Question: The code below returns the number of resolved tickets and the number of opened tickets for a period (period is YYYY,WW) going back a certain number of days. For example if @NoOfDays is 7:
> resolved | opened | week | year | period56 | 30 | 13 | 2012 | 2012, 13237 | 222 | 14 | 2012 | 2012, 14
'resolved' and 'opened' are graphed on lines (y) over period (x). I would like to add another column 'trend' that would return a number that when graphed over period, will be a trend line (simple linear regression).
This is the code I have:
'''
SELECT a.resolved, b.opened, a.weekClosed AS week, a.yearClosed AS year,
CAST(a.yearClosed as varchar(5)) + ', ' + CAST(a.weekClosed as varchar(5)) AS period
FROM
(SELECT TOP (100) PERCENT COUNT(DISTINCT TicketNbr) AS resolved, { fn WEEK(date_closed) } AS weekClosed, { fn YEAR(date_closed) } AS yearClosed
FROM v_rpt_Service
WHERE (date_closed >= DateAdd(Day, DateDiff(Day, 0, GetDate()) - @NoOfDays, 0))
GROUP BY { fn WEEK(date_closed) }, { fn YEAR(date_closed) }) AS a
LEFT OUTER JOIN
(SELECT TOP (100) PERCENT COUNT(DISTINCT TicketNbr) AS opened, { fn WEEK(date_entered) } AS weekEntered, { fn YEAR(date_entered)
} AS yearEntered
FROM v_rpt_Service AS v_rpt_Service_1
WHERE (date_entered > = DateAdd(Day, DateDiff(Day, 0, GetDate()) - @NoOfDays, 0))
GROUP BY { fn WEEK(date_entered) }, { fn YEAR(date_entered) }) AS b ON a.weekClosed = b.weekEntered AND a.yearClosed = b.yearEntered
ORDER BY year, week
'''
According to serc.carleton.edu/files/mathyouneed/best_fit_line_dividing.pdf, it seems that I want to break the data in half, then calculate the average. Then I need to find the best fit line, and use the slope and the y-intercept to calculate the values needed to return in 'trend' using 'y = mx + b'?
I know this is very possible in SQL, however, the program I am inserting the SQL into has limitations on what I can do.

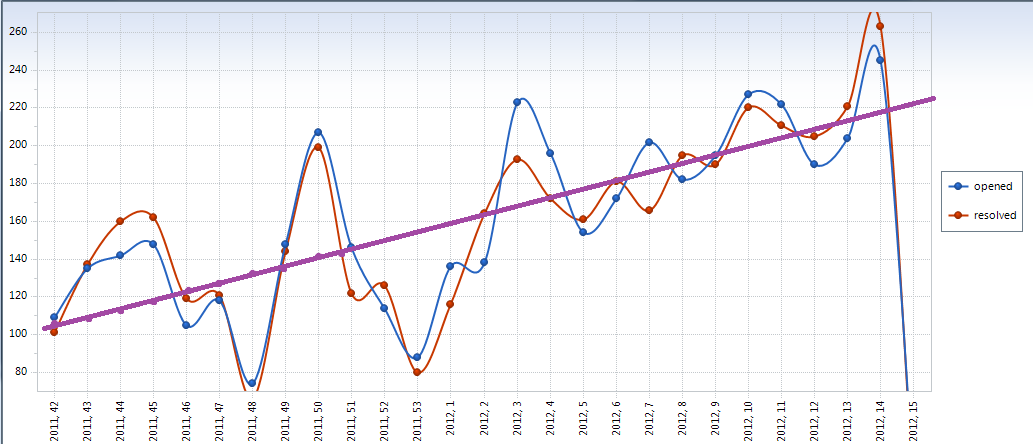
Answer: I figured it out. I divided the data into multiple derived tables and sub queries, essentially dividing the data in half. These are my formulas to get each value:
'''
*(each row is a week)*
y1 = average of data first half
y2 = average of data second half
x1 = 1/4 of number of weeks
x2 = 3/4 of number of weeks
m = (y1-y2)/(x1-x2)
b = y2 - (m * x2)
trend = (m * row_number) + b
'''
And here is my (very dirty) SQL code:
'''
SELECT resolved_half1,resolved_half2,opened_half1,opened_half2, c.period,
((SUM (resolved_half1) OVER () + SUM(opened_half1) OVER ()) - (SUM(resolved_half2) OVER () + SUM(opened_half2) OVER ())) / ((COUNT(resolved_half1) OVER () + COUNT(opened_half1) OVER ()) / 2) as y1,
((SUM(resolved_half2) OVER () + SUM(opened_half2) OVER ()) / (COUNT(resolved_half2) OVER () + COUNT (opened_half2) OVER ())) as y2,
((COUNT(c.period) OVER ()) / 4) as x1,
(((COUNT(c.period) OVER ()) / 4) * 3) as x2,
((CAST(((SUM (resolved_half1) OVER () + SUM(opened_half1) OVER ()) - (SUM(resolved_half2) OVER () + SUM(opened_half2) OVER ())) / ((COUNT(resolved_half1) OVER () + COUNT(opened_half1) OVER ()) / 2) as float) - CAST(((SUM(resolved_half2) OVER () + SUM(opened_half2) OVER ()) / (COUNT(resolved_half2) OVER () + COUNT (opened_half2) OVER ())) as float)) / (CAST(((COUNT(c.period) OVER ()) / 4) as float) - CAST( (((COUNT(c.period) OVER ()) / 4) * 3) as float))) as m,
(CAST(((SUM(resolved_half2) OVER () + SUM(opened_half2) OVER ()) / (COUNT(resolved_half2) OVER () + COUNT (opened_half2) OVER ())) as float) - (((CAST(((SUM (resolved_half1) OVER () + SUM(opened_half1) OVER ()) - (SUM(resolved_half2) OVER () + SUM(opened_half2) OVER ())) / ((COUNT(resolved_half1) OVER () + COUNT(opened_half1) OVER ()) / 2) as float) - CAST(((SUM(resolved_half2) OVER () + SUM(opened_half2) OVER ()) / (COUNT(resolved_half2) OVER () + COUNT (opened_half2) OVER ())) as float)) / (CAST(((COUNT(c.period) OVER ()) / 4) as float) - CAST( (((COUNT(c.period) OVER ()) / 4) * 3) as float))) * (((COUNT(c.period) OVER ()) / 4) * 3))) as b,
((((CAST(((SUM (resolved_half1) OVER () + SUM(opened_half1) OVER ()) - (SUM(resolved_half2) OVER () + SUM(opened_half2) OVER ())) / ((COUNT(resolved_half1) OVER () + COUNT(opened_half1) OVER ()) / 2) as float) - CAST(((SUM(resolved_half2) OVER () + SUM(opened_half2) OVER ()) / (COUNT(resolved_half2) OVER () + COUNT (opened_half2) OVER ())) as float)) / (CAST(((COUNT(c.period) OVER ()) / 4) as float) - CAST( (((COUNT(c.period) OVER ()) / 4) * 3) as float))) * (ROW_NUMBER() OVER(ORDER BY c.yearClosed,c.weekClosed))) + (CAST(((SUM(resolved_half2) OVER () + SUM(opened_half2) OVER ()) / (COUNT(resolved_half2) OVER () + COUNT (opened_half2) OVER ())) as float) - (((CAST(((SUM (resolved_half1) OVER () + SUM(opened_half1) OVER ()) - (SUM(resolved_half2) OVER () + SUM(opened_half2) OVER ())) / ((COUNT(resolved_half1) OVER () + COUNT(opened_half1) OVER ()) / 2) as float) - CAST(((SUM(resolved_half2) OVER () + SUM(opened_half2) OVER ()) / (COUNT(resolved_half2) OVER () + COUNT (opened_half2) OVER ())) as float)) / (CAST(((COUNT(c.period) OVER ()) / 4) as float) - CAST( (((COUNT(c.period) OVER ()) / 4) * 3) as float))) * (((COUNT(c.period) OVER ()) / 4) * 3)))) as trend,
ROW_NUMBER() OVER(ORDER BY c.yearClosed,c.weekClosed) as row
FROM
(SELECT *, CAST(yearClosed as varchar(5)) + ', ' + CAST(weekClosed as varchar(5)) AS period
FROM (SELECT TOP (100) PERCENT COUNT(DISTINCT TicketNbr) AS resolved_half1, { fn WEEK(date_closed) } AS weekClosed, { fn YEAR(date_closed) } AS yearClosed
FROM v_rpt_Service
WHERE (date_closed >= DateAdd(Day, DateDiff(Day, 0, GetDate()) - (180), 0))
GROUP BY { fn WEEK(date_closed) }, { fn YEAR(date_closed) }) AS a
LEFT OUTER JOIN
(SELECT TOP (100) PERCENT COUNT(DISTINCT TicketNbr) AS opened_half1, { fn WEEK(date_entered) } AS weekEntered, { fn YEAR(date_entered)
FROM v_rpt_Service AS v_rpt_Service_1
WHERE (date_entered > = DateAdd(Day, DateDiff(Day, 0, GetDate()) - (180), 0))
GROUP BY { fn WEEK(date_entered) }, { fn YEAR(date_entered) }) AS b ON a.weekClosed = b.weekEntered AND a.yearClosed = b.yearEntered) as c
LEFT OUTER JOIN
(SELECT *, CAST(yearClosed as varchar(5)) + ', ' + CAST(weekClosed as varchar(5)) AS period
FROM (SELECT TOP (100) PERCENT COUNT(DISTINCT TicketNbr) AS resolved_half2, { fn WEEK(date_closed) } AS weekClosed, { fn YEAR(date_closed) } AS yearClosed
FROM v_rpt_Service
WHERE (date_closed >= DateAdd(Day, DateDiff(Day, 0, GetDate()) - (180 / 2), 0))
GROUP BY { fn WEEK(date_closed) }, { fn YEAR(date_closed) }) AS d
LEFT OUTER JOIN
(SELECT TOP (100) PERCENT COUNT(DISTINCT TicketNbr) AS opened_half2, { fn WEEK(date_entered) } AS weekEntered, { fn YEAR(date_entered)} AS yearEntered
FROM v_rpt_Service AS v_rpt_Service_1
WHERE (date_entered > = DateAdd(Day, DateDiff(Day, 0, GetDate()) - (180 / 2), 0))
GROUP BY { fn WEEK(date_entered) }, { fn YEAR(date_entered) }) AS e ON d.weekClosed = e.weekEntered AND d.yearClosed = e.yearEntered
) as f ON c.yearClosed = f.yearClosed AND c.weekClosed = f.weekClosed AND c.weekEntered = f.weekEntered AND c.yearEntered = f.yearEntered AND c.period = f.period
GROUP BY c.period, resolved_half1,resolved_half2,opened_half1,opened_half2,c.yearClosed,c.weekClosed
ORDER BY row
'''
Image: